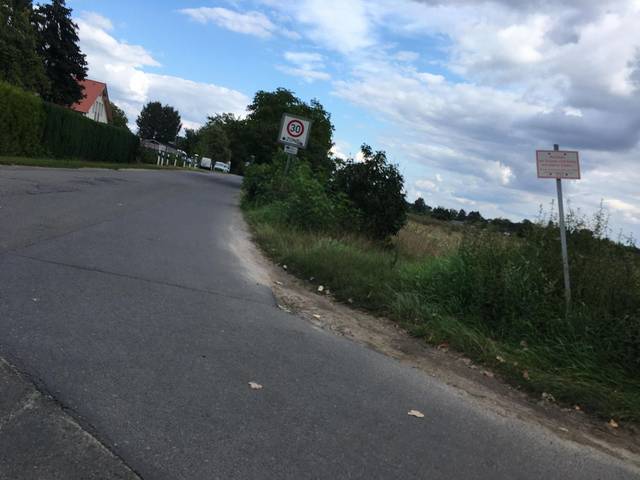
Region: Germany
Coordinates: 52.614, 13.407